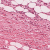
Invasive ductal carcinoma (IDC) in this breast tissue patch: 1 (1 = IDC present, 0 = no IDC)